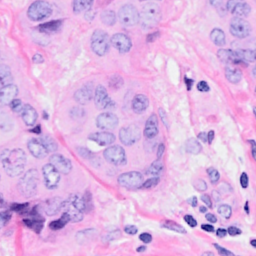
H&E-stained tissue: Breast